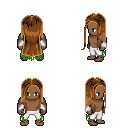
a pixel art fantasy rpg character, male body template, human, dark skin, green tattered cape, white pants, brown extra-long hairstyle, white cloth bracers, four views (front, back, left, right), 2x2 character sprite sheet, small pixel art, hard edges, no anti-aliasing